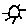
Label: sun